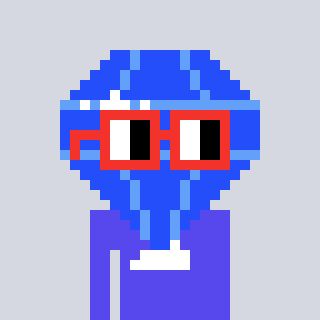
a pixel art character with square red glasses, a blue diamond-shaped head and a computerblue-colored body on a cool background